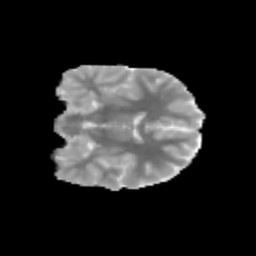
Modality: MD
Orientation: coronal
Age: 14
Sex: female
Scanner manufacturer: siemens
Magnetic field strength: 3 T
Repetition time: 3.8 s
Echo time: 0.07 s